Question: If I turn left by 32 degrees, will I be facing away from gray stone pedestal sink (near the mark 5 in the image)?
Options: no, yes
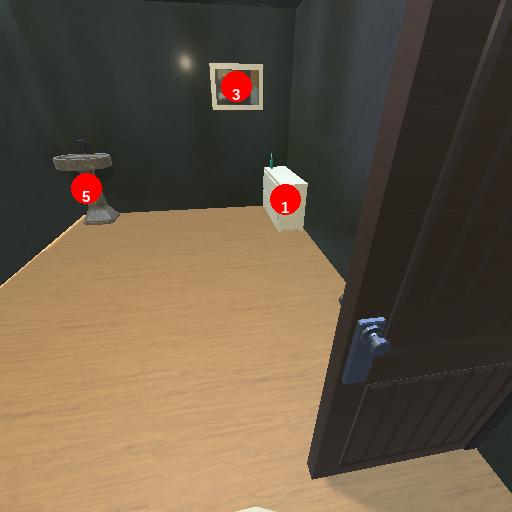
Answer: no